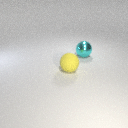
large yellow rubber sphere to the left of large cyan metal sphere